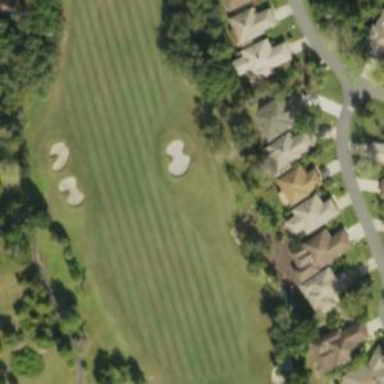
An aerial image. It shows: Golf fairway surrounded by grass.